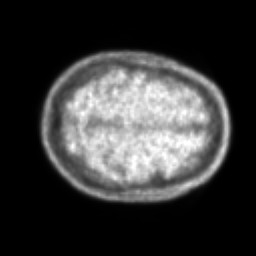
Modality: PET
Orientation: axial
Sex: male
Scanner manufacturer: ge